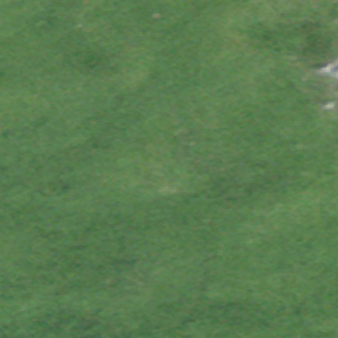
Label: other